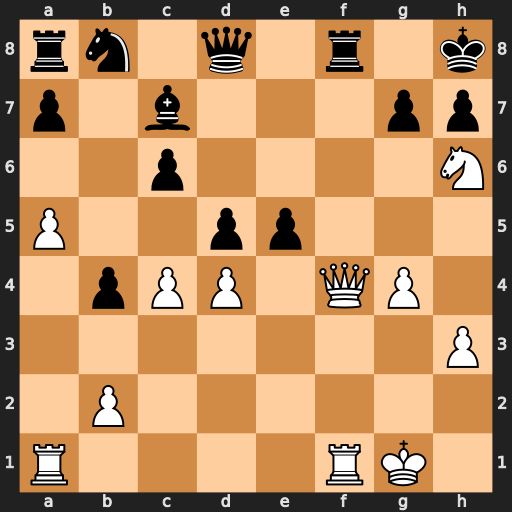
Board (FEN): rn1q1r1k/p1b3pp/2p4N/P2pp3/1pPP1QP1/7P/1P6/R4RK1
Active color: w
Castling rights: -
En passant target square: -
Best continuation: Qxf8+ Qxf8 Rxf8#